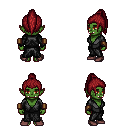
a pixel art fantasy rpg character, female body template, orc, green skin, gray robe, red pants, brunette long topknot hairstyle, leather bracers, maroon shoes, four views (front, back, left, right), 2x2 character sprite sheet, small pixel art, hard edges, no anti-aliasing